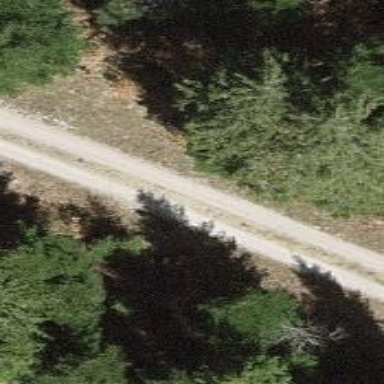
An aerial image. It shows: Well-maintained track road of grade 1.